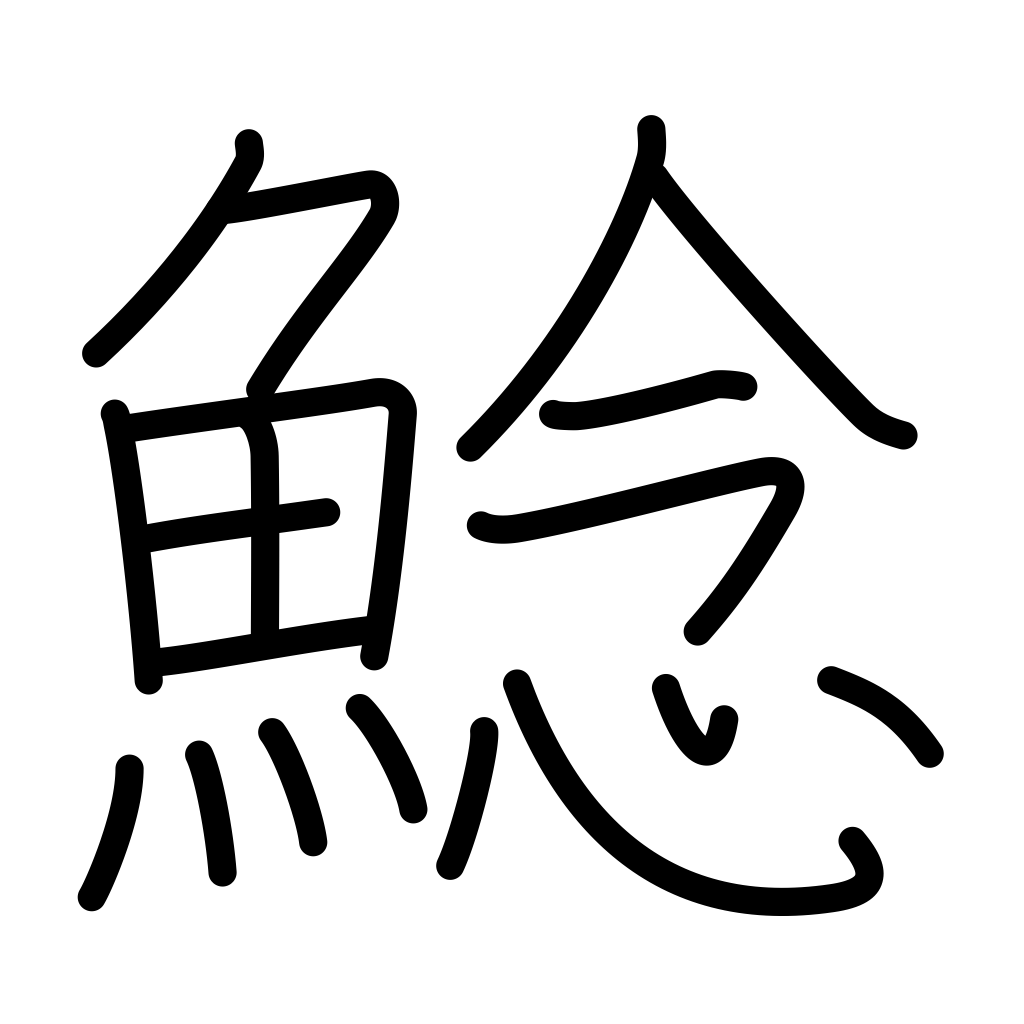
Meaning: fresh-water catfish